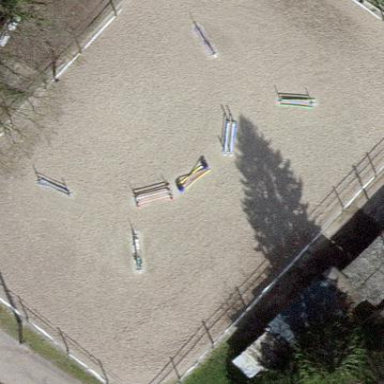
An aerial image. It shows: Equestrian pitch for leisure land activities.